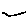
Label: line